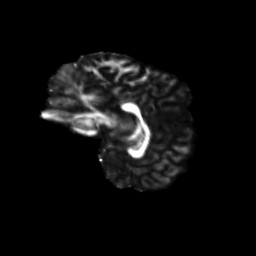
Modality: FA
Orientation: sagittal
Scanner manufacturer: siemens
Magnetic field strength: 3 T
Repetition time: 9.2 s
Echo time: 0.084 s